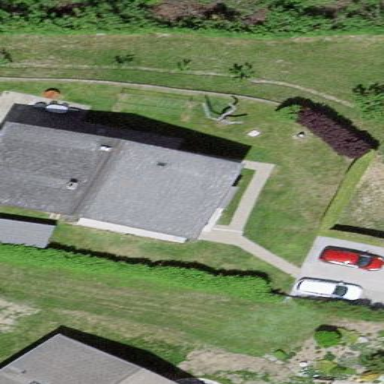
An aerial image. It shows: Simple and straightforward house.